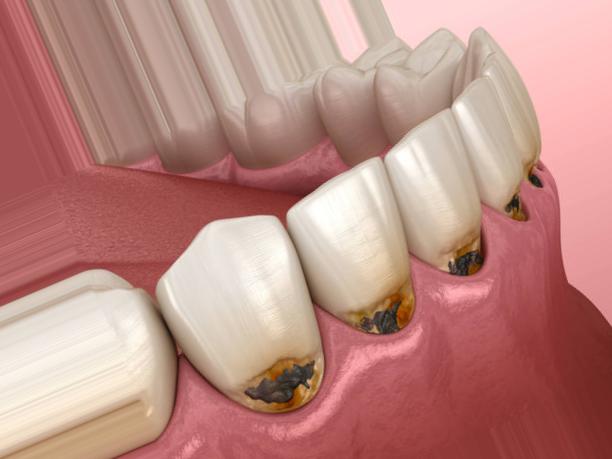
Condition: Caries